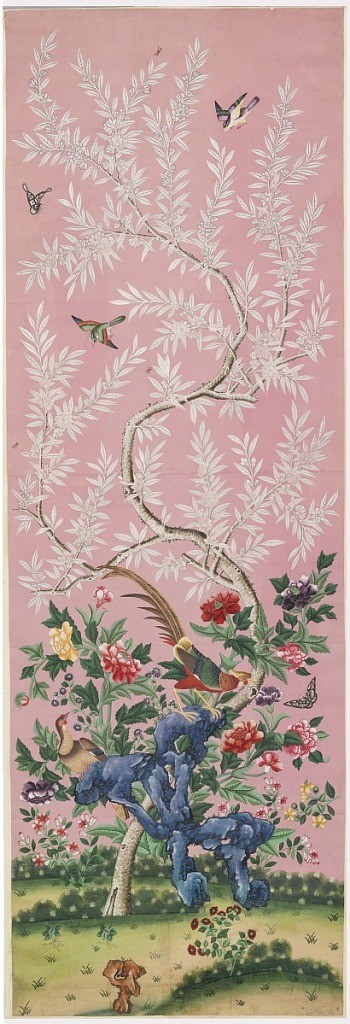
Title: Scenic
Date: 1800–1830
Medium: Hand painted on joined sheets of handmade paper
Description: Large central motif of flowering tree, with white leaves and flowers at top, brightly colored flowers and exotic birds near bottom, along with rocky formations. Three smaller birds fly among the branches near top of tree. Painted on pink ground.